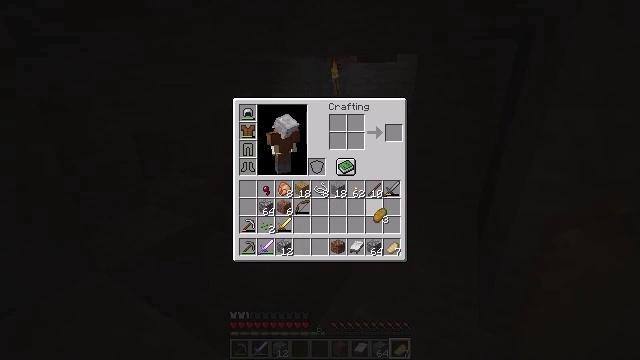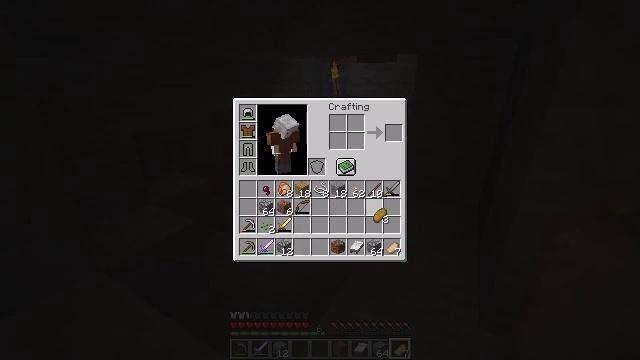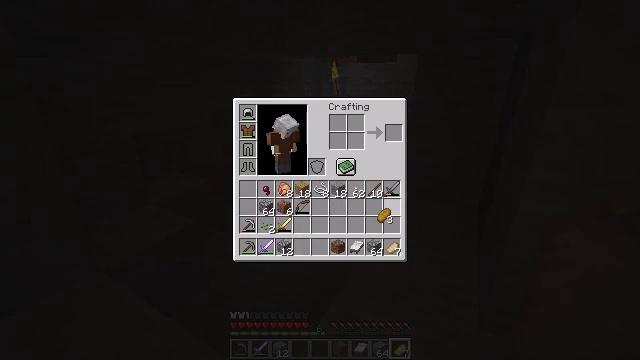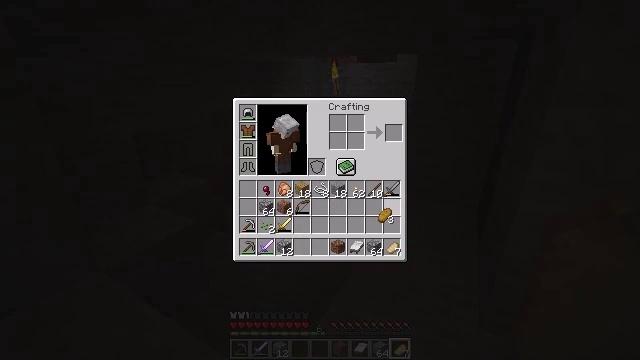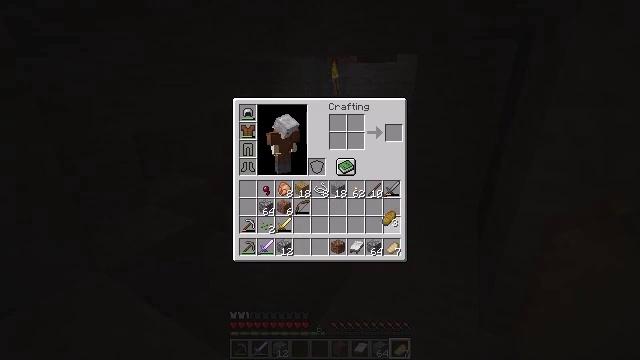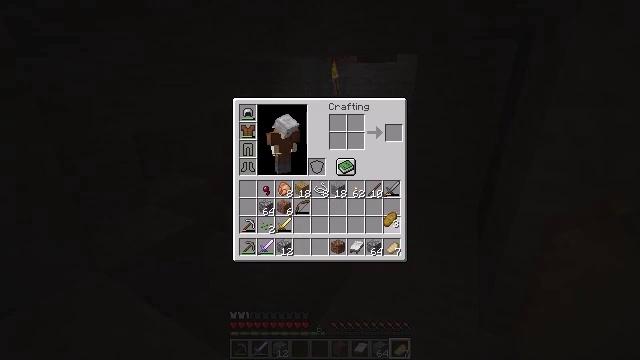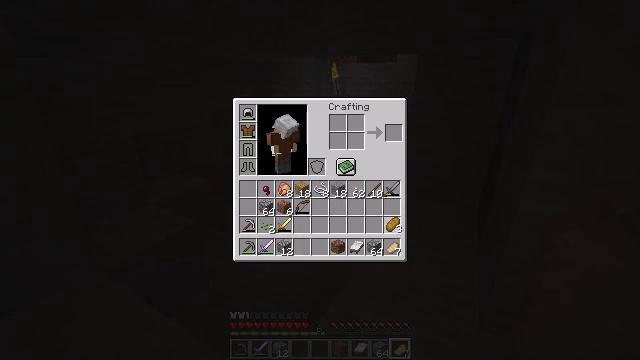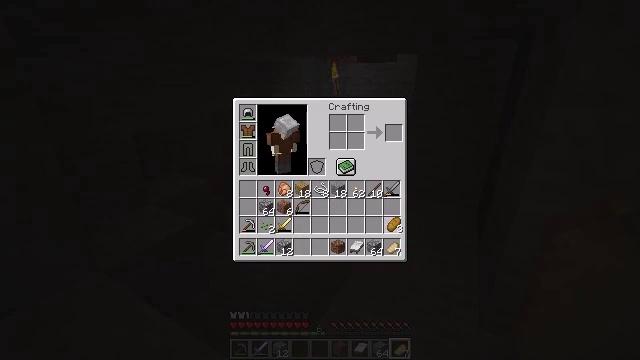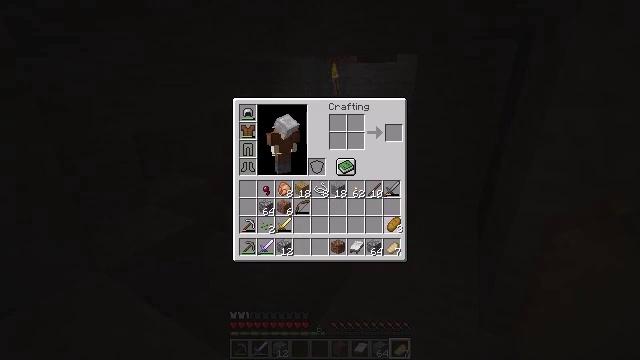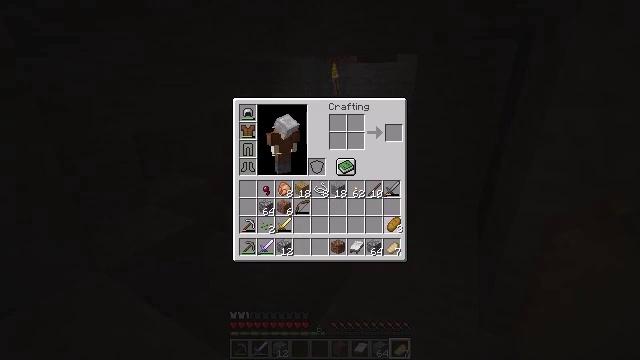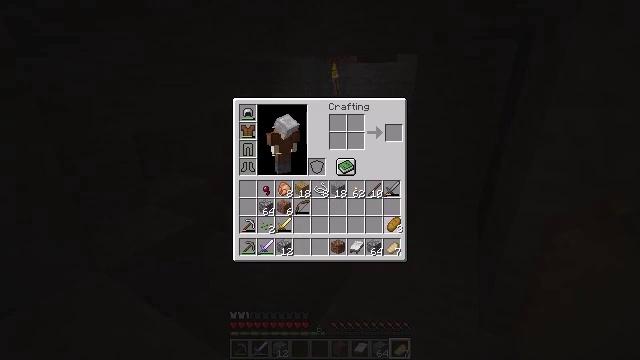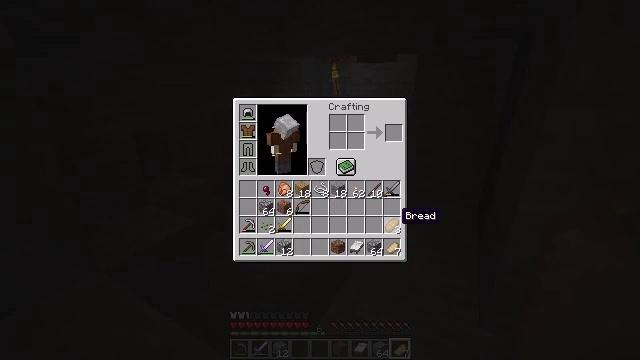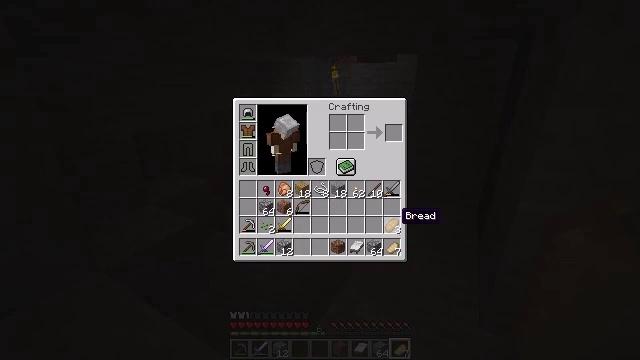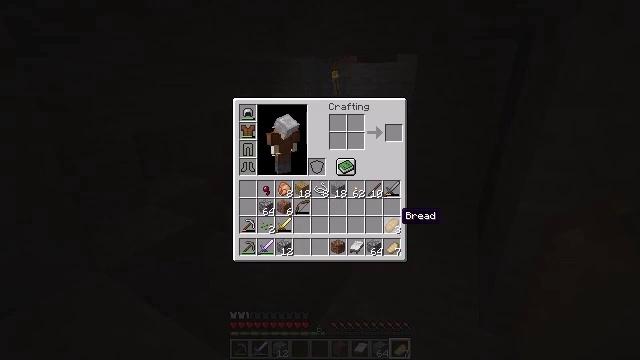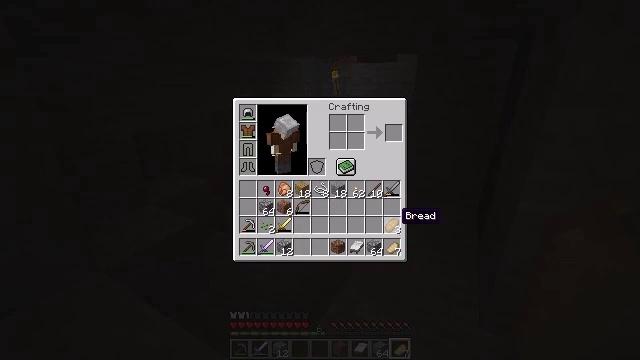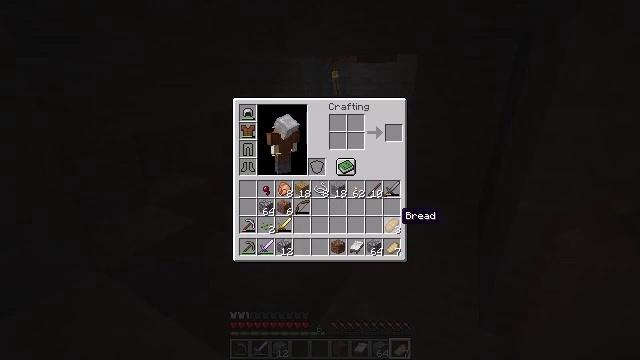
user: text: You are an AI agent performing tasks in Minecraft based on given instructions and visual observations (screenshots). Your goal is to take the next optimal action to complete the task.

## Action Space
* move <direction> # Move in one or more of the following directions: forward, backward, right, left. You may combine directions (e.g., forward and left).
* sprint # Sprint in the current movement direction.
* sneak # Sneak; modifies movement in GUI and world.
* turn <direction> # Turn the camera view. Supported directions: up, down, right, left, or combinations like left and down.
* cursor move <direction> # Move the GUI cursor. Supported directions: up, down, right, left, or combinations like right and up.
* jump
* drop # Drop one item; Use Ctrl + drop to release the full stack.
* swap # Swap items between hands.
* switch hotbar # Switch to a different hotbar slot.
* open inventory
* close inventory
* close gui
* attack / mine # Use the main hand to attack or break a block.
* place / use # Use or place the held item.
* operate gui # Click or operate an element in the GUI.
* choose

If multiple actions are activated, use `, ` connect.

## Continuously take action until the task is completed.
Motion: motion action
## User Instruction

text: Gather soul soil blocks.
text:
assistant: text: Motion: no_op
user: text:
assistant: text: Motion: no_op
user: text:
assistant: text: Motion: no_op
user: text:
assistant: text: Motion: no_op
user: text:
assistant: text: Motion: no_op
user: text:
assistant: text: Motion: no_op
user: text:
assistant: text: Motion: no_op
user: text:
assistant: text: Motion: no_op
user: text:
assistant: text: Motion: operate gui
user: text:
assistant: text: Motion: operate gui
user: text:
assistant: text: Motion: no_op
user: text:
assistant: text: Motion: no_op
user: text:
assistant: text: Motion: no_op
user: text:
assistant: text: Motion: no_op
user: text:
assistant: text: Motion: no_op
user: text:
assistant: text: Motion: no_op
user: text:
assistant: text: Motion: no_op
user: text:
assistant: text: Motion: no_op
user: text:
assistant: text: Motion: no_op
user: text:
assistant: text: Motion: no_op
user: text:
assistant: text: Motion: no_op
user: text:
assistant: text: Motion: no_op
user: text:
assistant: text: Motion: no_op
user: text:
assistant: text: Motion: no_op
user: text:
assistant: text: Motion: no_op
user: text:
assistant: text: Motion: no_op
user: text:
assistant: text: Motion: no_op
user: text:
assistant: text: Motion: no_op
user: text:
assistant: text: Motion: no_op
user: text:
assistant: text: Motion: no_op